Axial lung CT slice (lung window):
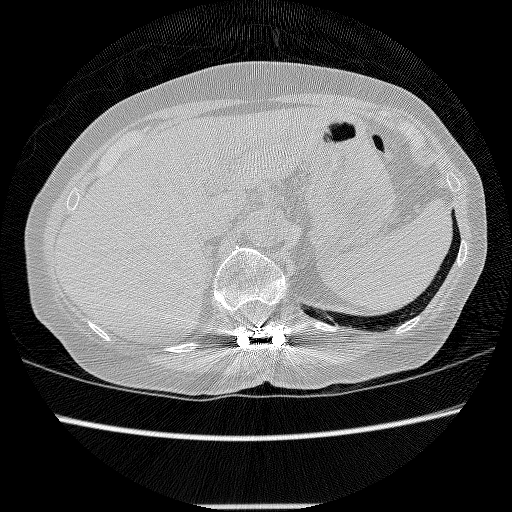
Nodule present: no